Question: I need to digitally sign a soap message in a client. A PEM file with both private key and certificate has been given to me. I thought to test with SoapUI.
Configuration for signature is done OK in Outgoing WS Security configuration - see the picture, as well, pem is added OK in Keystore/Certificate tab, but the soap message sent to a service is not signed.
Does anybody know how to solve this problem?

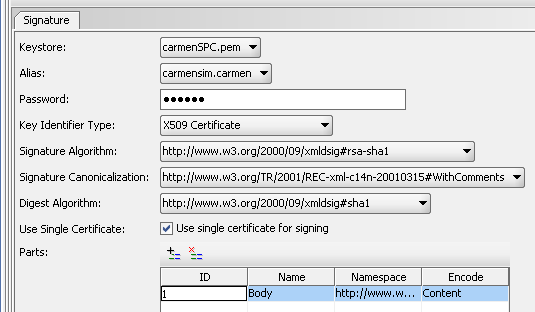
Answer: In your SOAP Request TestStep you have a tab called . (First tab on the left)
There you have to add your Outgoing WSS Configuration.
See screenshot: